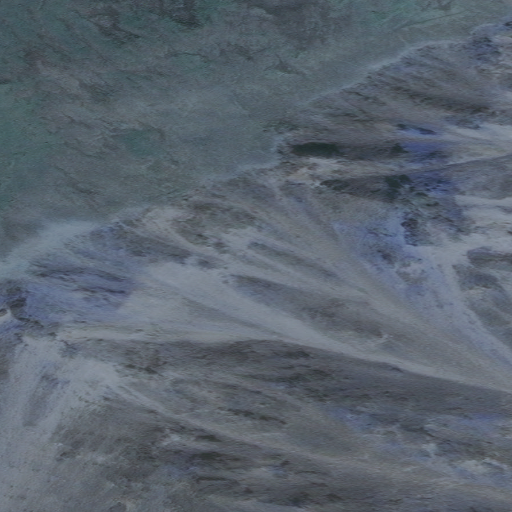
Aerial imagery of mountain in Alaska named Euchre Mountain containing only unknown